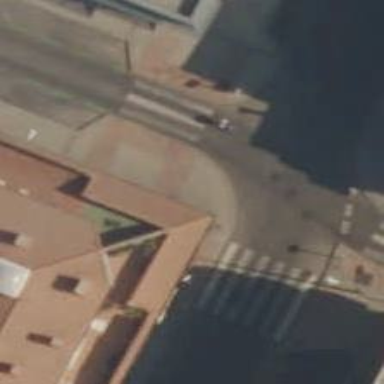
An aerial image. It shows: Uncontrolled zebra crossing on the road.